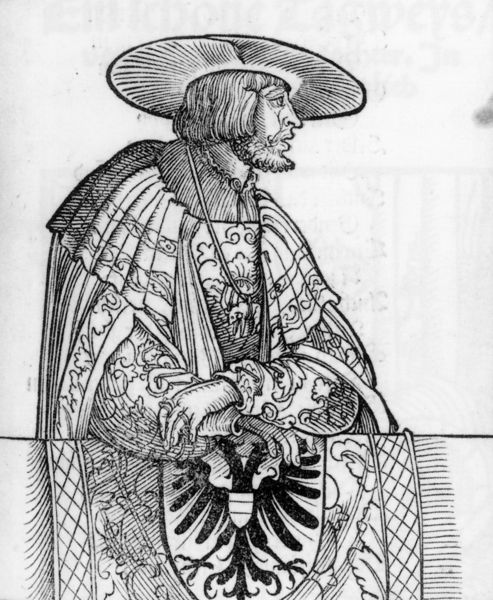
Titel: Bildnis von Kaiser Ferdinand I
Künstler: Wolfgang Resch
Institution: (Seriendruck)
Schlagwörter: adler, dunkel, mann, schatten, umhang, weiß, blumen, finger, frisur, grau, hell, hut, mund, nase, profil, schmuck, schwarz, tisch, zeichnung, blick, tier, tuch, karo, muster, ornament, teppich, bart, hemd, jung, augen, band, falten, kragen, lang, mensch, stehen, vollbart, ärmel, bildnis, herr, hände, portrait, porträt, brüstung, land, auge, fransen, gewand, haare, mantel, reich, schnur, adel, borte, locken, deutschland, balkon, holzschnitt, fahne, flagge, kette, grafik, graphik, friedrich, banner, kaiser, spiegeln, läufer, überwurf, hutkrempe, krempe, ring, halskette, spange, schild, tusche, buch, fingerring, ringe, druck, schraffur, radierung, stich, halblang, portait, schwarzweiß, bleistift, orden, herrscher, lilie, krause, ritter, brokat, fürst, österreich, wappen, otto, wams, herzog, este, gelehrter, edelmann, karl, bänder, raster, ornat, federzeichnung, spielkarte, spiegelt, doppeladler, buchillustration, doppelkopf, zweiköpfig, seriendruck, deutsches reich, hend, doppelköpfig, wappentier, heraldik, klammer, habsburg, reichsadler, habsburger, langhaarig, mante, heraldig, ornamentiert, händeg, refpektion, spiegelungge, goldener vlies, spitze nase, er, plrofil, goldenes vries, doppeldöpfig